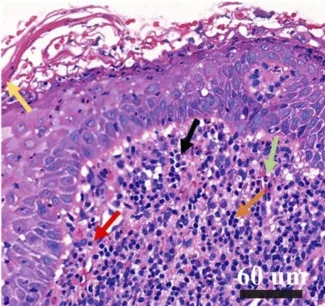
(C) Original magnification at x40. The panel features extensive infiltration by eosinophils, neutrophils, lymphocytes, and plasma cells. Yellow arrow points to epithelial hyperkeratosis; the green arrow denotes eosinophils; the black arrow indicates neutrophils; the orange arrow designates lymphocytes; and the red arrow identifies plasma cells.
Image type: pathology (h&e)